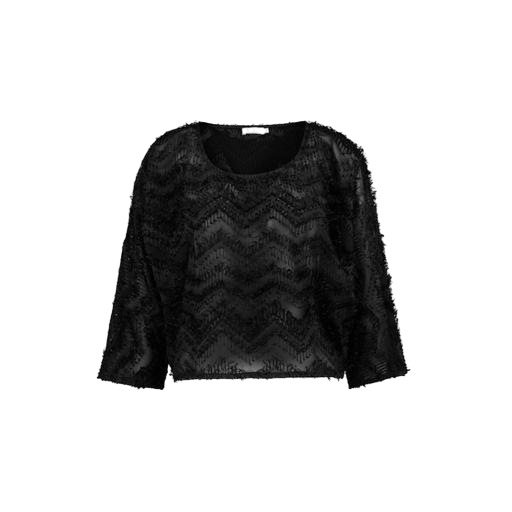
black ruffle-trimmed fil coupé top, black jacquard crop blouse, black burnout blouse, white background